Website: apple
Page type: review-order
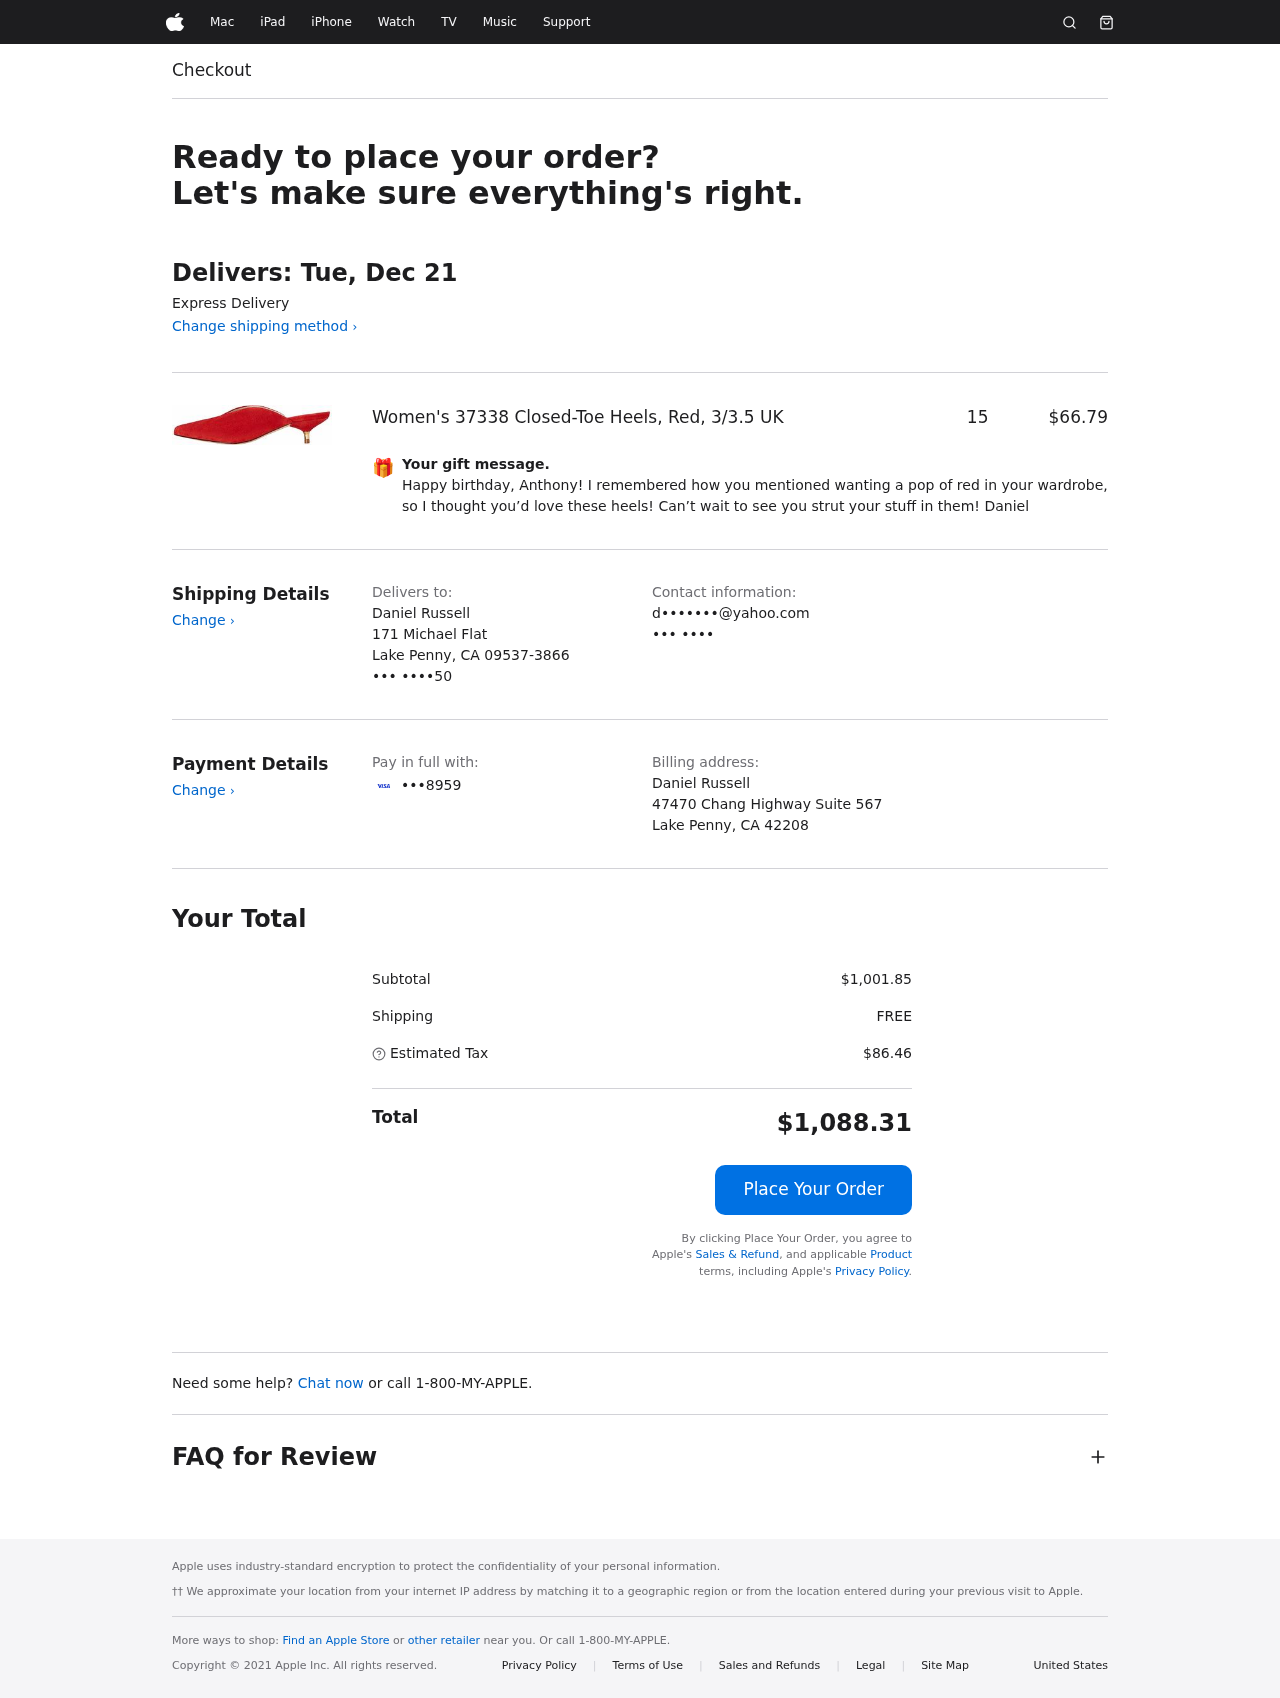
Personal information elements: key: PII_CARD_LAST4
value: •••8959
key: PII_CITY
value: Lake Penny
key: PII_EMAIL
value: d•••••••@yahoo.com
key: PII_FULLNAME
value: Daniel Russell
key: PII_GIFT_MESSAGE
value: Happy birthday, Anthony! I remembered how you mentioned wanting a pop of red in your wardrobe, so I thought you’d love these heels! Can’t wait to see you strut your stuff in them! Daniel
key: PII_PHONE
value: ••• ••••50
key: PII_PHONE_ALT
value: ••• ••••
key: PII_POSTCODE2
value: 42208
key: PII_POSTCODE_FULL
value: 09537-3866
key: PII_STATE_ABBR
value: CA
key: PII_STREET
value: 171 Michael Flat
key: PII_STREET2
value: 47470 Chang Highway Suite 567
Product elements: key: PRODUCT1_NAME
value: Women's 37338 Closed-Toe Heels, Red, 3/3.5 UK
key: PRODUCT1_PRICE
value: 66.79
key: PRODUCT1_QUANTITY
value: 15
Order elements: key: ORDER_DELIVERY_DATE
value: Delivers: Tue, Dec 21
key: ORDER_SUBTOTAL
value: $1,001.85
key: ORDER_SHIPPING_COST
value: FREE
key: ORDER_TAX
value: $86.46
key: ORDER_TOTAL
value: $1,088.31